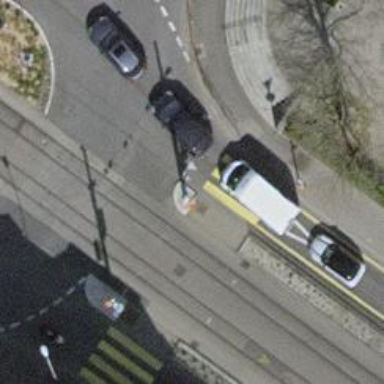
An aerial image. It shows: Uncontrolled zebra crossing with notable zebra markings.